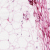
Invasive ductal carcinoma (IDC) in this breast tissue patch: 0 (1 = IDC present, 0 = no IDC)